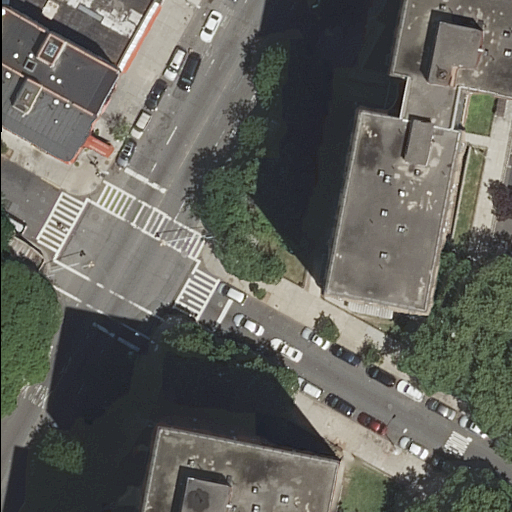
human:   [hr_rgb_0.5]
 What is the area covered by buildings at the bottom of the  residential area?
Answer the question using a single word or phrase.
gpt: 1153m2

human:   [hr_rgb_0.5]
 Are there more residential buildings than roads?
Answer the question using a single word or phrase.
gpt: yes

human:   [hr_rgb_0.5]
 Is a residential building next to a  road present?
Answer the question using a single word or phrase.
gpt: yes

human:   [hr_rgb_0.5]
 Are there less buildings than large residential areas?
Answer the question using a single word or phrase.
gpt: no

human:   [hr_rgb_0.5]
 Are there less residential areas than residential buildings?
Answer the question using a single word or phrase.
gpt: yes

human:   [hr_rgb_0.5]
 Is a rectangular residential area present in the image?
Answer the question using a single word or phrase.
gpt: no

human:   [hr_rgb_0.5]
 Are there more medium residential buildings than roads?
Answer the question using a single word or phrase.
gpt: yes

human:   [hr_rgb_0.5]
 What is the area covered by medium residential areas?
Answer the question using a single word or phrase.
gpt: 0m2

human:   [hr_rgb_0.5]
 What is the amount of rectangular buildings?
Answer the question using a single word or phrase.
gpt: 5

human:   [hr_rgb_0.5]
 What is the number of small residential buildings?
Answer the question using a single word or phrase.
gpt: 1

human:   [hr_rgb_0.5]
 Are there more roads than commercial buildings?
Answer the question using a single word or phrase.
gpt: yes

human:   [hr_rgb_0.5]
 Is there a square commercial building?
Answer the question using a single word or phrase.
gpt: no

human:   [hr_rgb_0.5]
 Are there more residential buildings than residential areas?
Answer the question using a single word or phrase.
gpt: yes

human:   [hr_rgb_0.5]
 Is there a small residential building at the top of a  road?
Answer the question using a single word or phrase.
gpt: yes

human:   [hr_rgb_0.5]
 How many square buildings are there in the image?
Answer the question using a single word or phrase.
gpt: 0

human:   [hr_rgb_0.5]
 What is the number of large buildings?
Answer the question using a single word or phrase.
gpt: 1

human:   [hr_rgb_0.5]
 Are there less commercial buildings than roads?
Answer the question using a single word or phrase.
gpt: yes

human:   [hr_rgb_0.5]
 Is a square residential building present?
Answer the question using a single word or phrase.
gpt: no

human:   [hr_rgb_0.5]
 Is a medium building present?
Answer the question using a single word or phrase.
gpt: yes

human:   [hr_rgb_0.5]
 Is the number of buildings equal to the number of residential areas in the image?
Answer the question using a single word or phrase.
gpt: no

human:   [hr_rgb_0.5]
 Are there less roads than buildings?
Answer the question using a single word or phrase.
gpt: yes

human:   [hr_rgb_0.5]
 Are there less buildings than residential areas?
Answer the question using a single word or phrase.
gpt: no

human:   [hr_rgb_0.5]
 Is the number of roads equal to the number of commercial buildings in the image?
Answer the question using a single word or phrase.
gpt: no

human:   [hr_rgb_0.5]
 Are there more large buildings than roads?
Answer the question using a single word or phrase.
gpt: no

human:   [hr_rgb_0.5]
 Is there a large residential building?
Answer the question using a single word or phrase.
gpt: yes

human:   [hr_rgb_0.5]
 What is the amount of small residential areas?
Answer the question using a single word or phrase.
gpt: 0

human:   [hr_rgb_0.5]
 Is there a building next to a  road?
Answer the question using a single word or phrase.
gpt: yes

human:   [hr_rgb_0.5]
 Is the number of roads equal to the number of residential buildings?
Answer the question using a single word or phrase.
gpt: no

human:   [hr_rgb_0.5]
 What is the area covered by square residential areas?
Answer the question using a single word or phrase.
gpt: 0m2

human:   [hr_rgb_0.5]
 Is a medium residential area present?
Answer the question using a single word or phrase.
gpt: no

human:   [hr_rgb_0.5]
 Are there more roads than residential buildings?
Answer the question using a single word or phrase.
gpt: no

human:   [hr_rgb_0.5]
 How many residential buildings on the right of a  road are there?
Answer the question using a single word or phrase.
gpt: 1

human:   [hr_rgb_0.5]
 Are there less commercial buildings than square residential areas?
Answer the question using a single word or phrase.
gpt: no

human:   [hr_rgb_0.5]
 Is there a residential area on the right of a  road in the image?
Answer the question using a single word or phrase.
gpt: yes

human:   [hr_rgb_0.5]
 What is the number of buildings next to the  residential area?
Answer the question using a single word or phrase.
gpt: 6

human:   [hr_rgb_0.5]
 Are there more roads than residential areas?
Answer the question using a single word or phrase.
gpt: yes